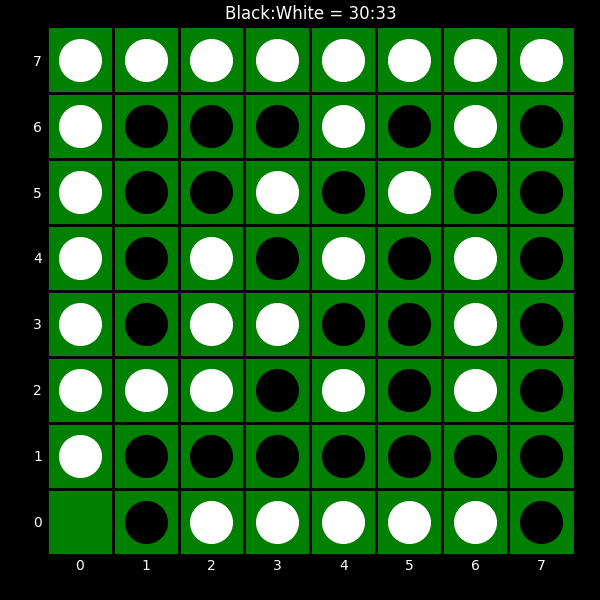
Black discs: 30
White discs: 33